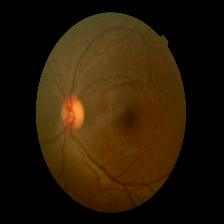
Diabetic retinopathy grade: Mild